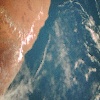
Label: water